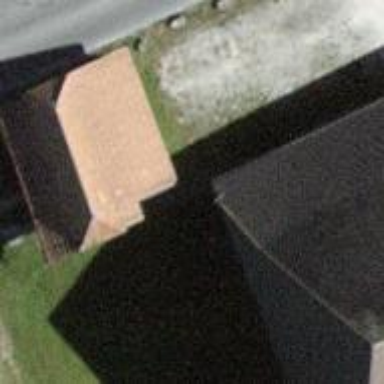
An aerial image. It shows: Garage.